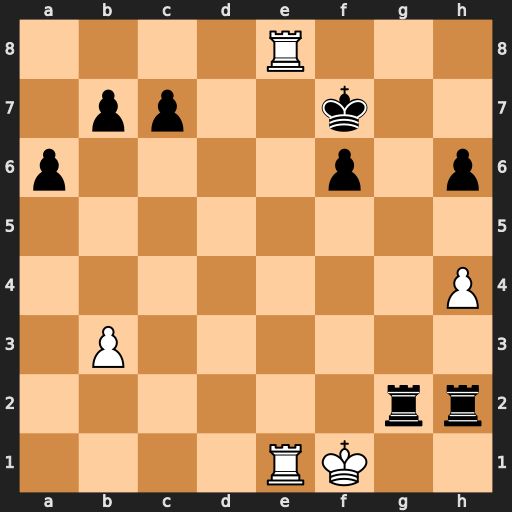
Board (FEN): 4R3/1pp2k2/p4p1p/8/7P/1P6/6rr/4RK2
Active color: w
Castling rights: -
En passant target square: -
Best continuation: R1e7+ Kg6 Rg8+ Kf5 Rxg2